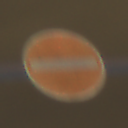
Verkehrszeichen: VerbotDerEinfahrt
Umgebung: Outdoor, Urban
Tageszeit: Night
Wetter: Overcast
Licht: Artificial
Jahreszeit: NotSpecified
Kontrast: MediumContrast